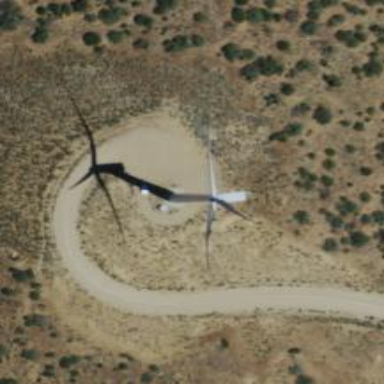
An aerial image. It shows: Wind generator powered by horizontal-axis wind turbine.